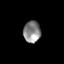
Tissue: skin
Cell type: Epithelial cells
Senescence score: 0.2749
Nuclear area (px): 365
Mean DAPI intensity: 135.518